Question: Basically, I have a rectangular bitmap and want to create a new Bitmap with squared dimensions which will contain the rectangular bitmap inside of it.
So, for example, if the source bitmap has width:100 and height:400, I want a new bitmap with width:400 and height:400. Then, draw the source bitmap centered inside of this new bitmap (see attached image for a better understanding).

My code below creates the square bitmap fine, but the source bitmap is not being drawn into it. As a result, I'm left with a bitmap that is completely black.
Here is the code:
'''
Bitmap sourceBitmap = BitmapFactory.decodeFile(sourcePath);
Bitmap resultBitmap= Bitmap.createBitmap(sourceBitmap.getHeight(), sourceBitmap.getHeight(), Bitmap.Config.ARGB_8888);
Canvas c = new Canvas(resultBitmap);
Rect sourceRect = new Rect(0, 0, sourceBitmap.getWidth(), sourceBitmap.getHeight());
Rect destinationRect = new Rect((resultBitmap.getWidth() - sourceBitmap.getWidth())/2, 0, (resultBitmap.getWidth() + sourceBitmap.getWidth())/2, sourceBitmap.getHeight());
c.drawBitmap(resultBitmap, sourceRect, destinationRect, null);
// save to file
File mediaStorageDir = new File(Environment.getExternalStoragePublicDirectory(Environment.DIRECTORY_PICTURES), "MyApp");
File file = new File(mediaStorageDir.getPath() + File.separator + "result.jpg");
try {
result.compress(CompressFormat.JPEG, 100, new FileOutputStream(file));
} catch (FileNotFoundException e) {
e.printStackTrace();
}
'''
Any idea what I'm doing wrong?
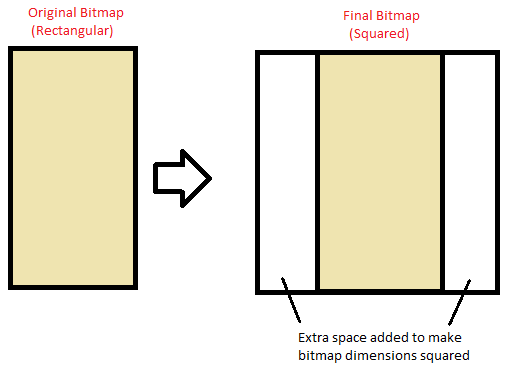
Answer: Whoops, just realized what the problem is. I was drawing the wrong 'Bitmap' to the 'Canvas'. If it helps anyone in the future, remember that the Canvas is already attached and will paint to the bitmap you specify in its constructor. So basically:
This:
'''
c.drawBitmap(resultBitmap, sourceRect, destinationRect, null);
'''
Should actually be:
'''
c.drawBitmap(sourceBitmap, sourceRect, destinationRect, null);
'''